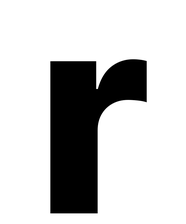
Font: Inter_ExtraBold